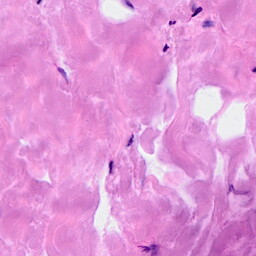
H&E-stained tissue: Breast